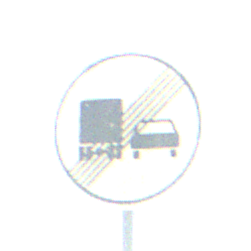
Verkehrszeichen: EndeUeberholverbotKraftfahrzeuge
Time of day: MorningAfternoon
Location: Outdoor (Nature)
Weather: PartlyCloudy
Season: NotSpecified
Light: Natural